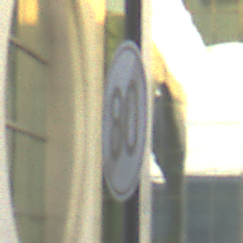
Verkehrszeichen: EndeGeschwindigkeit80
Umgebung: Outdoor, Urban
Tageszeit: SunriseSunset
Wetter: PartlyCloudy
Licht: Natural
Jahreszeit: NotSpecified
Kontrast: MediumContrast